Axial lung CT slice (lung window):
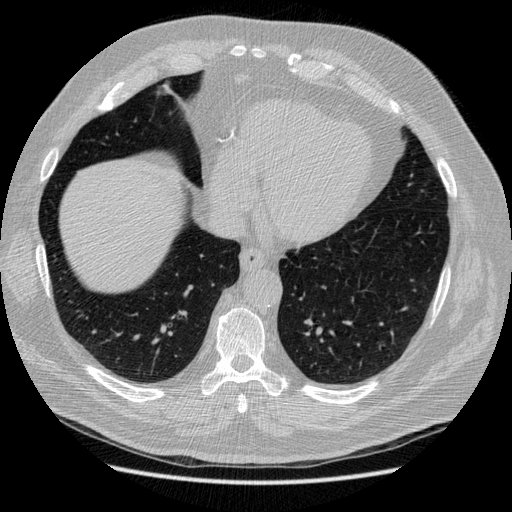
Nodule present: no